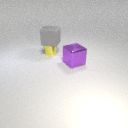
large purple metal cube in front of small yellow metal cylinder